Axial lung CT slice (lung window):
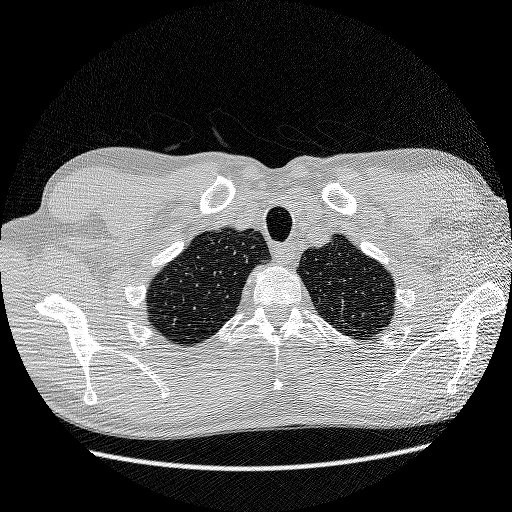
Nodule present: no